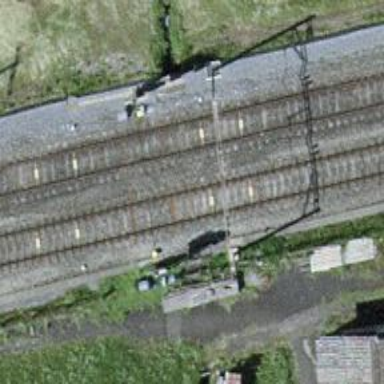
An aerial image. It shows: Railway signal.